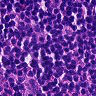
Metastatic tissue present: no